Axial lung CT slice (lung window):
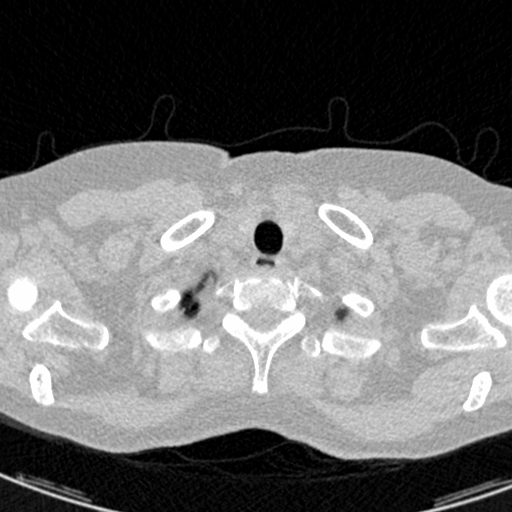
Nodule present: no